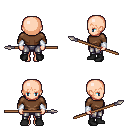
a pixel art fantasy rpg character, female body template, human, light skin, brown long-sleeve shirt, metal pants, plain hairstyle, white cloth bracers, black shoes, spear, four views (front, back, left, right), 2x2 character sprite sheet, small pixel art, hard edges, no anti-aliasing